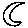
Label: moon